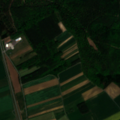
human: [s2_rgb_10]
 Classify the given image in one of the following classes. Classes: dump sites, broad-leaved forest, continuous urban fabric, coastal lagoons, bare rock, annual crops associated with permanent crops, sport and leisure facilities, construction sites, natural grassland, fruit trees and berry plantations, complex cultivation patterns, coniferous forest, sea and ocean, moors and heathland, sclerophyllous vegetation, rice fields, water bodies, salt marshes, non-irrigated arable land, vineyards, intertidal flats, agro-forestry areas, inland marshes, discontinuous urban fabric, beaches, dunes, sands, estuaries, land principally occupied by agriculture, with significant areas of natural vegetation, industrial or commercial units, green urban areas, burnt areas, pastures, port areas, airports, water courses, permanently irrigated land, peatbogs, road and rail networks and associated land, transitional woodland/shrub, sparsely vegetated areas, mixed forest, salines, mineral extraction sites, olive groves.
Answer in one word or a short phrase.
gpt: non-irrigated arable land, mixed forest, transitional woodland/shrub